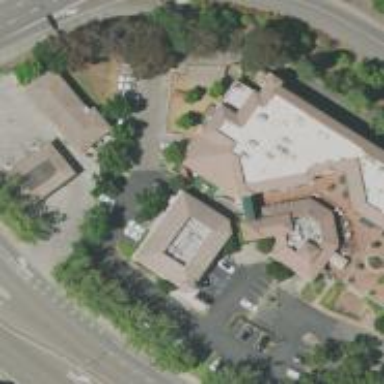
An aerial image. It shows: Car rental service.